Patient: sex F, age 71
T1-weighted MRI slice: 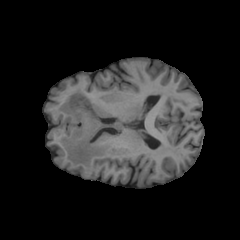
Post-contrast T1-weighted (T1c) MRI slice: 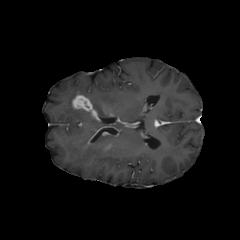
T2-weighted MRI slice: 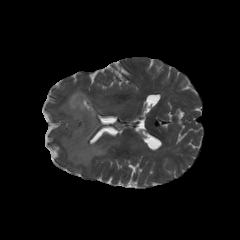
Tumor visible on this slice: yes
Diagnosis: Glioblastoma, IDH-wildtype
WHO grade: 4